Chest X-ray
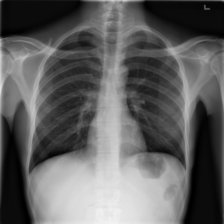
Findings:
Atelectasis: negative
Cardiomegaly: negative
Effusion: negative
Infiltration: negative
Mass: negative
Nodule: negative
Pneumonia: negative
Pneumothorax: negative
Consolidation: negative
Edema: negative
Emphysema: negative
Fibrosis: negative
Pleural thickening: negative
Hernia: negative